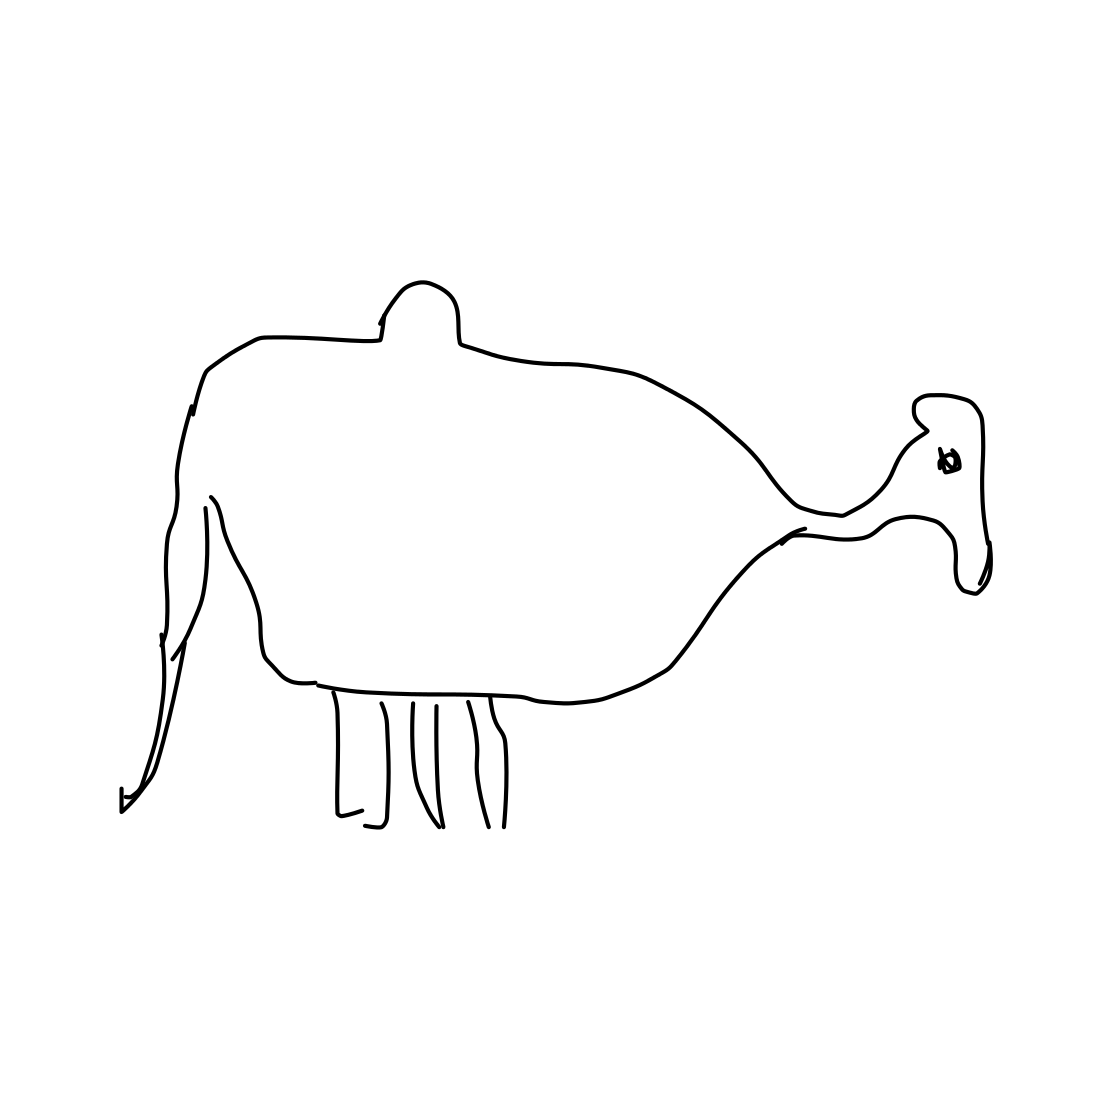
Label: camel